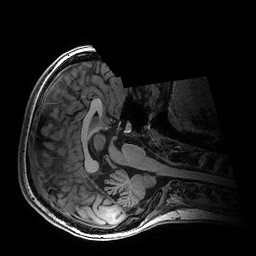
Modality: T1w
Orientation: axial
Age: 21
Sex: female
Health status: healthy